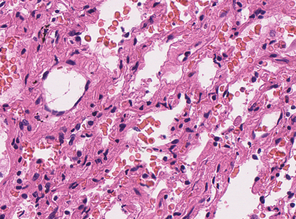
Tumor epithelial tissue: no
Tumor-associated stroma tissue: no
Normal tissue: yes